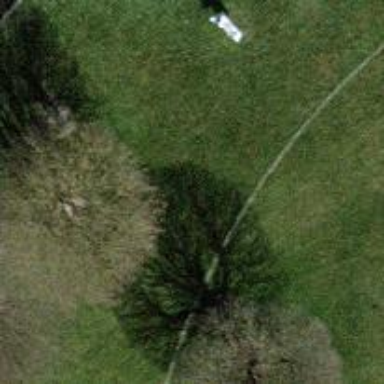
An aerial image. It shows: Beautiful tree in nature.